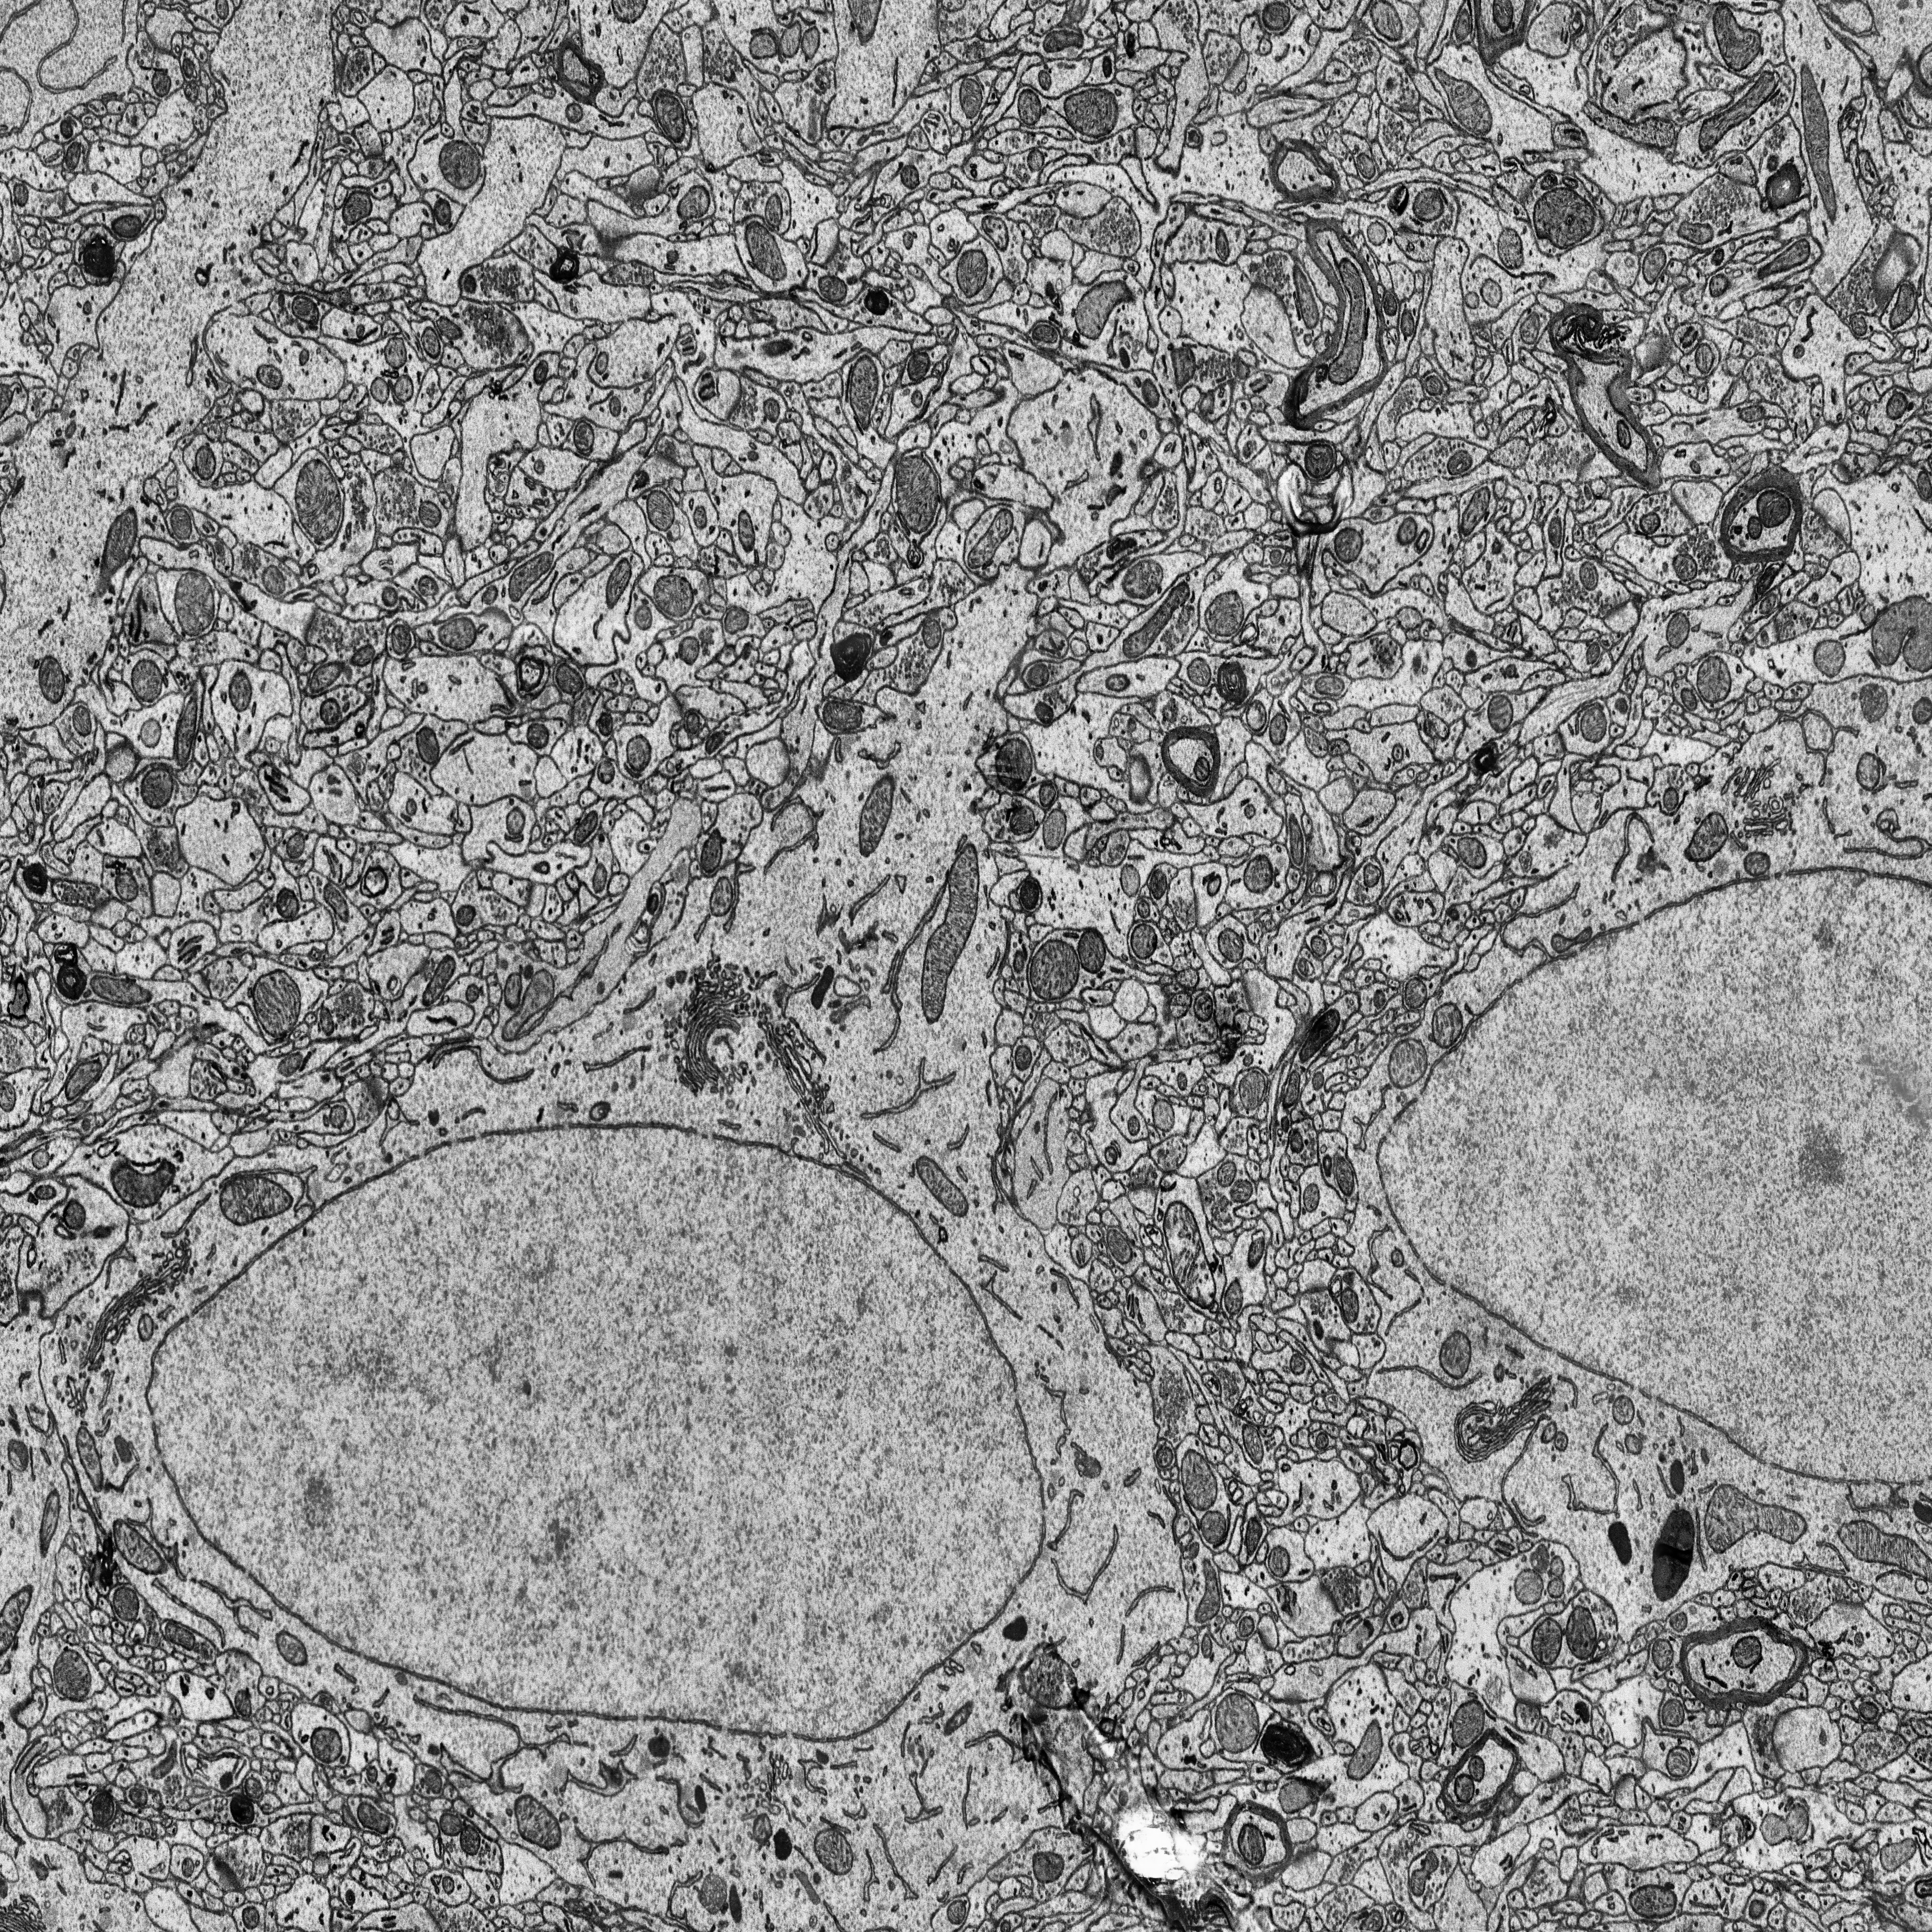
Electron microscopy slice of rat cortex tissue
Slice depth (z): 365
Mitochondria instances in slice: 360